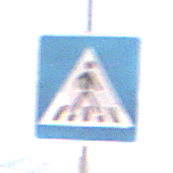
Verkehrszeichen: FussgaengerueberwegLinks
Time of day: Midday
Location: Outdoor (Nature)
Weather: PartlyCloudy
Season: NotSpecified
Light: Natural